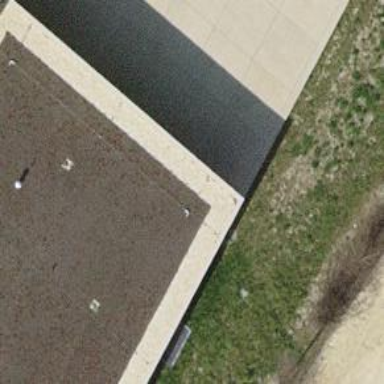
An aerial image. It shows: Concrete path.